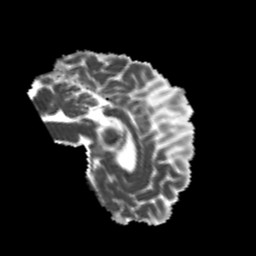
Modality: MD
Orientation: sagittal
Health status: healthy
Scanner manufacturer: philips
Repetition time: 7.393 s
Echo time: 0.08599 s